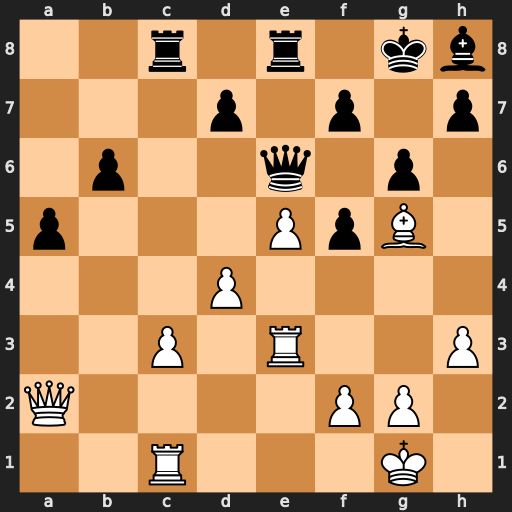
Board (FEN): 2r1r1kb/3p1p1p/1p2q1p1/p3PpB1/3P4/2P1R2P/Q4PP1/2R3K1
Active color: w
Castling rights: -
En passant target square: -
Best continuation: d5 Qxe5 Rxe5